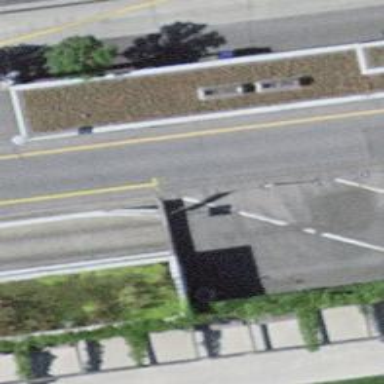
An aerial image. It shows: Parking entrance.